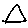
Label: triangle